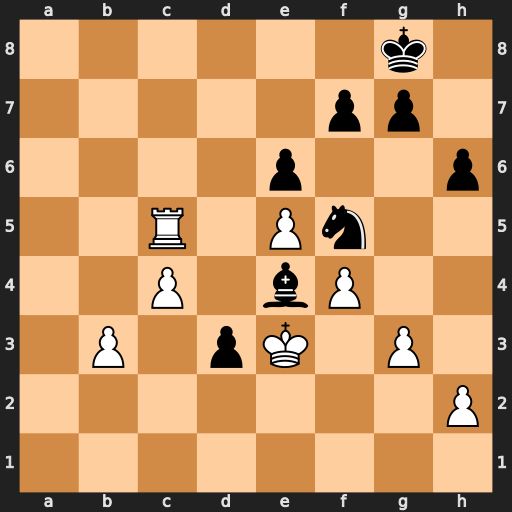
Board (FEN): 6k1/5pp1/4p2p/2R1Pn2/2P1bP2/1P1pK1P1/7P/8
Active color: w
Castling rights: -
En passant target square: -
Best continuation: Kxe4 d2 Rc8+ Kh7 Rd8